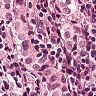
Metastatic tissue present: yes